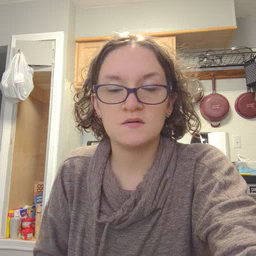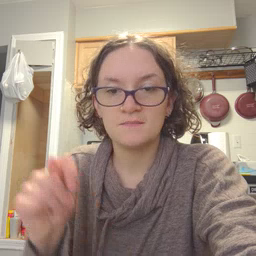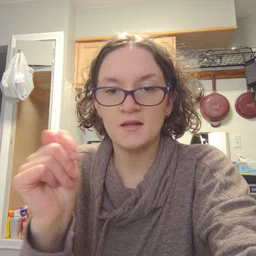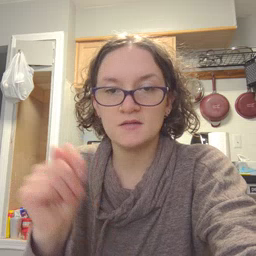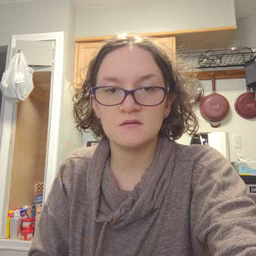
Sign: potty